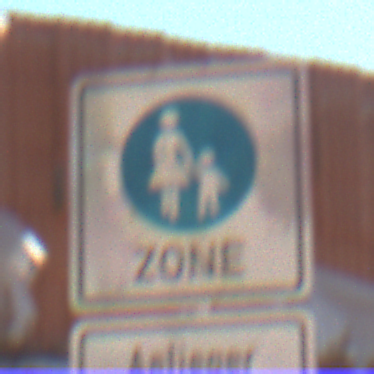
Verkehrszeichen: BeginnFussgaengerzone
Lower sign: PersonengruppenFrei2
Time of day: MorningAfternoon
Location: Outdoor (Nature)
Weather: Clear
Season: Summer
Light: Natural